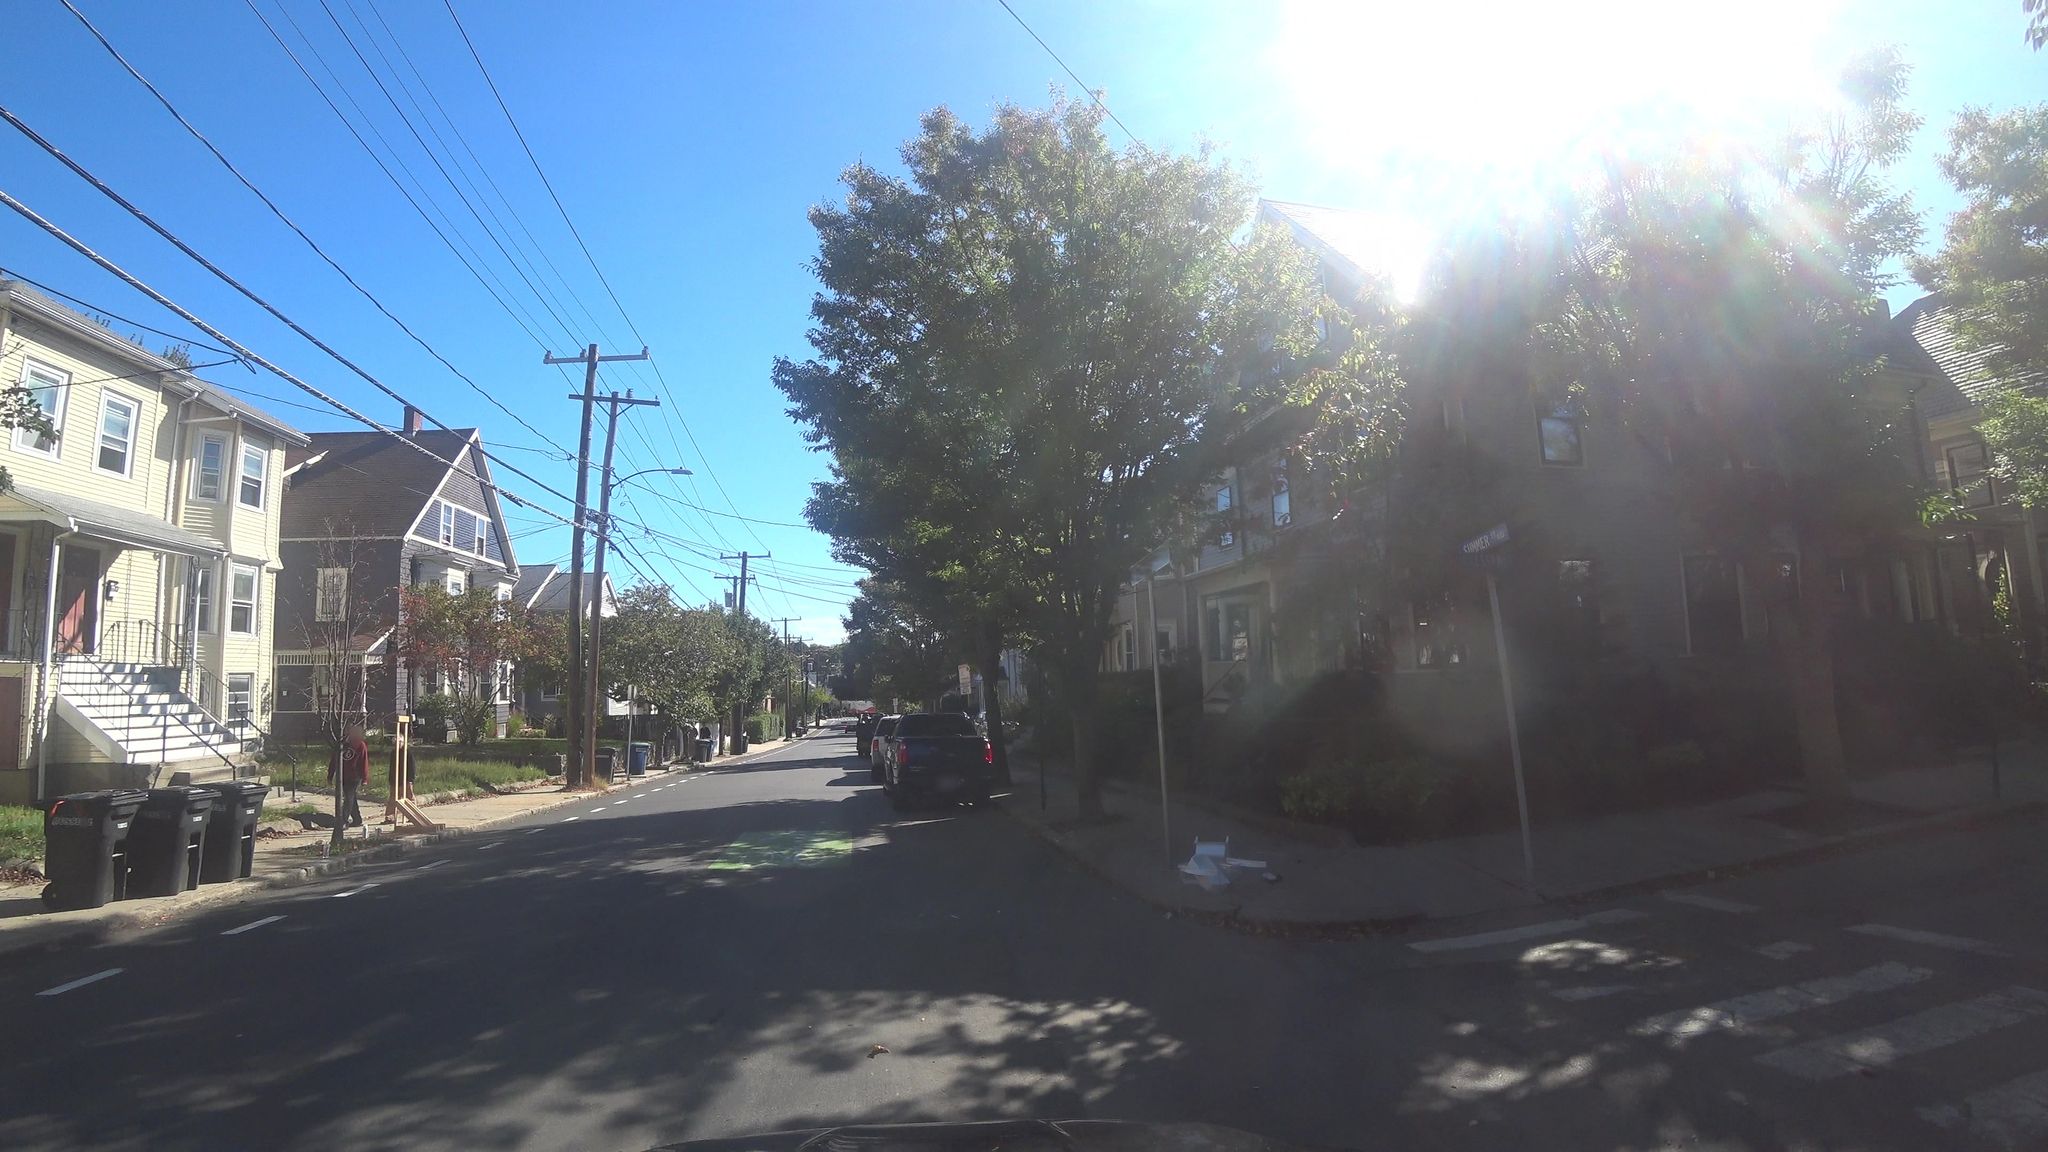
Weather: clear
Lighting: day
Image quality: good
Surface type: driving surface
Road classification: tertiary
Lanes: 2
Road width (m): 13.7
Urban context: urban centre
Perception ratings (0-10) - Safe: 6.88, Lively: 8.14, Beautiful: 5.02, Boring: 2.67, Depressing: 2.58, Wealthy: 3.29